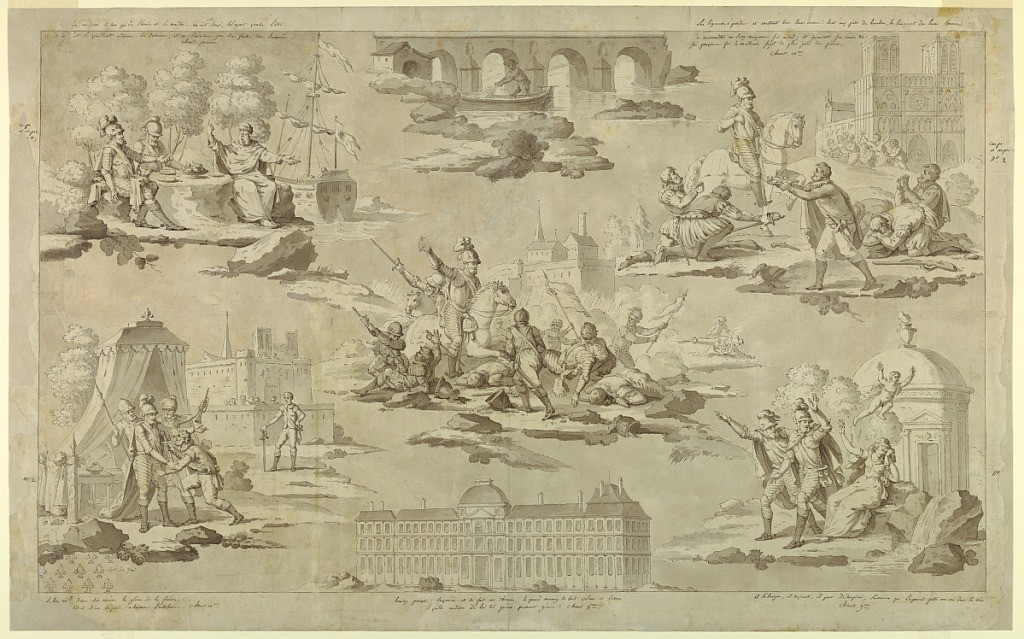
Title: Cartoon for Printed Textile: The History of Henri IV [L'Histoire de Henri IV]
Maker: Hartmann et Fils, Munster, France
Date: ca. 1820
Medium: Pen and black ink, brush and gray wash on cream wove paper (mounted)
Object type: Drawing
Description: Scenes from the life of Henri IV (1553-1610), King of France, as described in Voltaire's "Henriade": scene 1, upper left: Henri and his friend, Duplessis-Mornay, are seated near the port of Dieppe, conversing with a holy hermit (Canto, lines 229-232); scene 2, upper right: Henri, entering Paris in triumph, is received by his subjects (Canto X, lines 512-514); scene 3, center: Henri in the Battle of Ivry, in which the Duc de Mayenne was defeated and the Earl of Egmont slain (Canto VIII, lines 180-181); scene 4, lower left: before his tent on the battlefield outside Paris, Henri counsels the Chevalier d'Aumale before his duel with Henri, Vicomte de Turenne (Canto X, lines 48-49); scene 5, lower right: Henri taking leave of his mistress, Gabrielle d'Estrees, before the Temple of Love, returns with Mornay to his army (Canto IX, lines 344-348). At the top of the design is the Pont Neuf, and at the bottom, the Pavillon Henri IV of the Louvre, signifying the public works carried out in Paris by the monarch. Voltaire's couplets are included (in ink) with each scene.